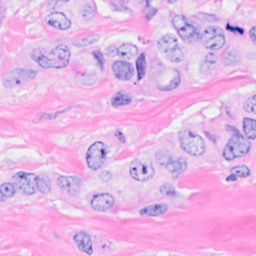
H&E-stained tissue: Breast